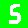
Digit: 5